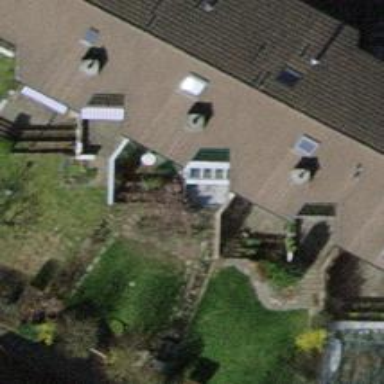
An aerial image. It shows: Terrace building.